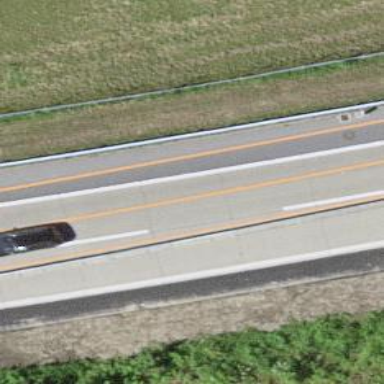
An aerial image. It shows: Asphalt motorway.